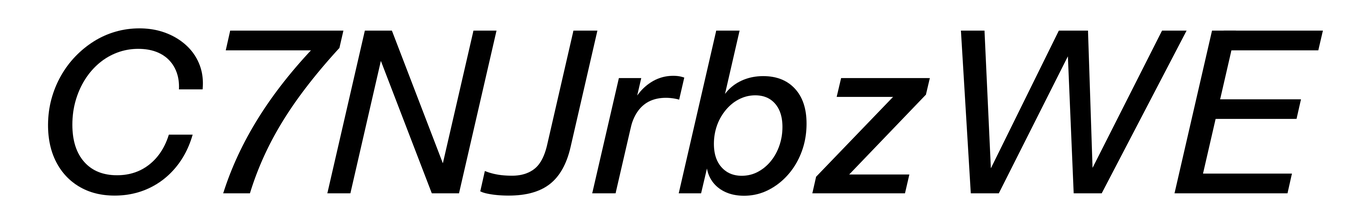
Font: InstrumentSans-Italic_Medium_Italic